Question: Let's say I've got a map in .shp format and I plot it with 'ggplot2', obtaining the following

then I plot some points on top with
'''
ggplot() +
geom_polygon(aes(x=long, y=lat, group=group), data=map,
colour = "grey40", fill = "seagreen") +
coord_map("ortho", orientation=c(55, 0, 0)) +
stat_summary2d(mapping=aes(x=Longitude, y=Latitude, z=value),
data=data, bin=200, fun = sum)
'''
from '?stat_bin2d'
'''
bins numeric vector giving number of bins in both vertical
and horizontal directions. Set to 30 by default.
'''
Basically I would like to know the surface area of the bins so I thought let's divide the plot area by 200 (my 'bins' value) in both direction. : what does 'ggplot' divide by 200? I can have the maximum area occupied by the map with 'range(lat); range(lon), however the other layer in principal can span farther the map borders. So, have I to plot first all the layer and then "look" which scale ggplot chose or have I to set a fixed "zoom" to the map to make sure I know exactly what is divided by the number of bins?
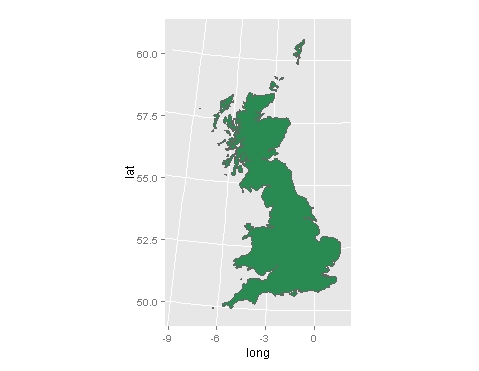
Answer: Just found out the option 'binwidth'
'binwidth = c(1/43, 1/69)'
the above set the bins at 1 squared mile considering the average England latitude...